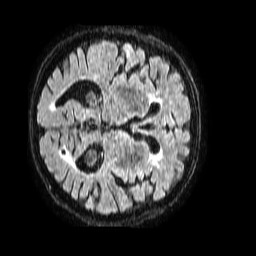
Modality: FLAIR
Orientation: axial
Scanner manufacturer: philips
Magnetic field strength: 1.5 T
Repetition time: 4.8 s
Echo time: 0.3 s